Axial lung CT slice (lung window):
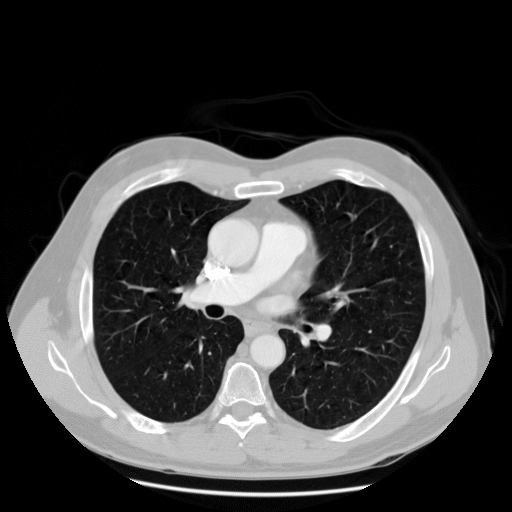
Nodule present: no